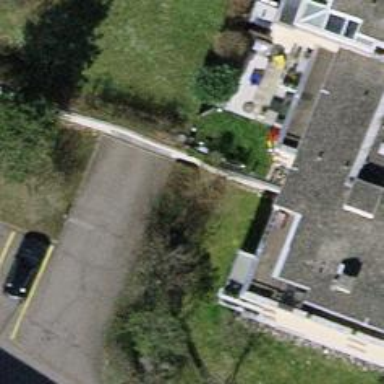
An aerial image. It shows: Parking entrance.